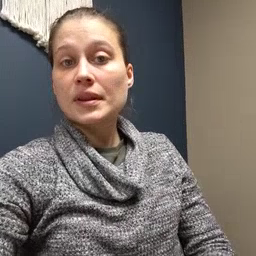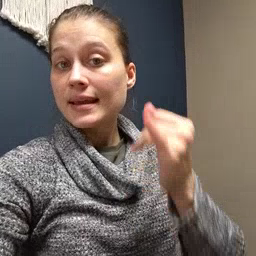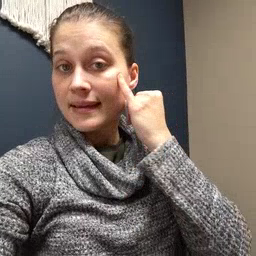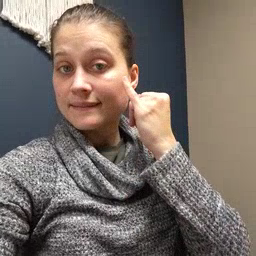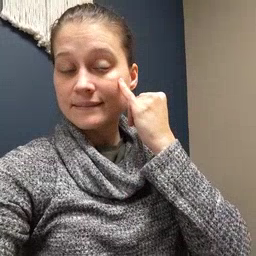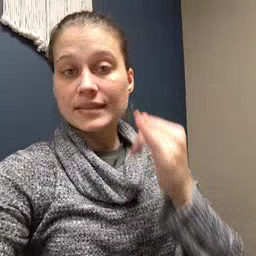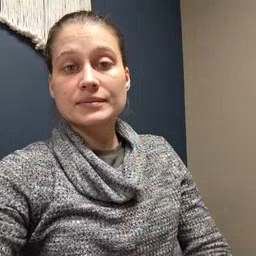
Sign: if